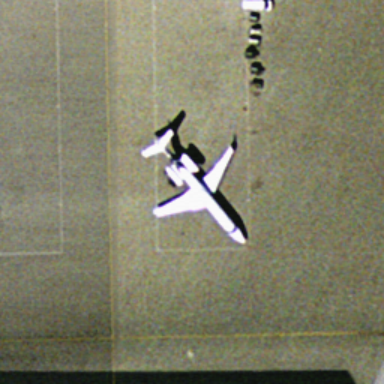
There is an airplane at the airport .